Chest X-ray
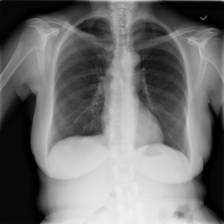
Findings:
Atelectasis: negative
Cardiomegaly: negative
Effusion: negative
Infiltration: negative
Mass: negative
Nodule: negative
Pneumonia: negative
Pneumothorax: positive
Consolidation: negative
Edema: negative
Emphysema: negative
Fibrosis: negative
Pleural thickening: negative
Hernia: negative